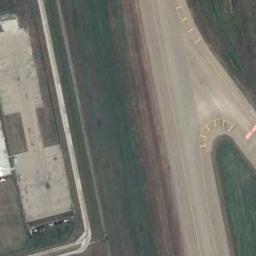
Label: runway